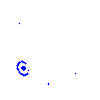
Particle: proton